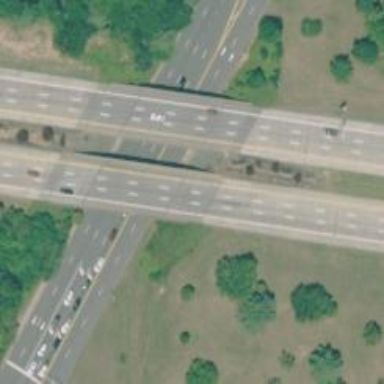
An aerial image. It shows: Bridge over motorway.